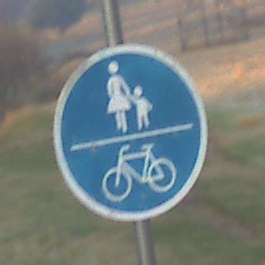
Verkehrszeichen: GemeinsamerGehUndRadweg
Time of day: Dawn
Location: Outdoor (Nature)
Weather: Clear
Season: NotSpecified
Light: Natural